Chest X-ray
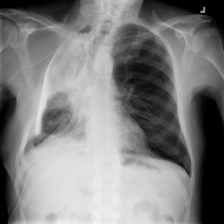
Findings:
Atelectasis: negative
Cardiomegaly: negative
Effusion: negative
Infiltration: negative
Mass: negative
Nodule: negative
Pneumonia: negative
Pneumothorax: negative
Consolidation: negative
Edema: negative
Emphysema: negative
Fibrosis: negative
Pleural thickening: negative
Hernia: negative